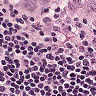
Metastatic tissue present: yes